Question: When I add a button control to blend I end up with the picture below. The layout of the button it's much bigger than it's border, but I can actually click the button if it's in the layout, even if the border is smaller.
That can really mess up the UX, because user can press button even if he shouldn't.
How can I fix this and make layout = border ?
I use Visual Studio 2012 and building windows phone 8 store C# project.

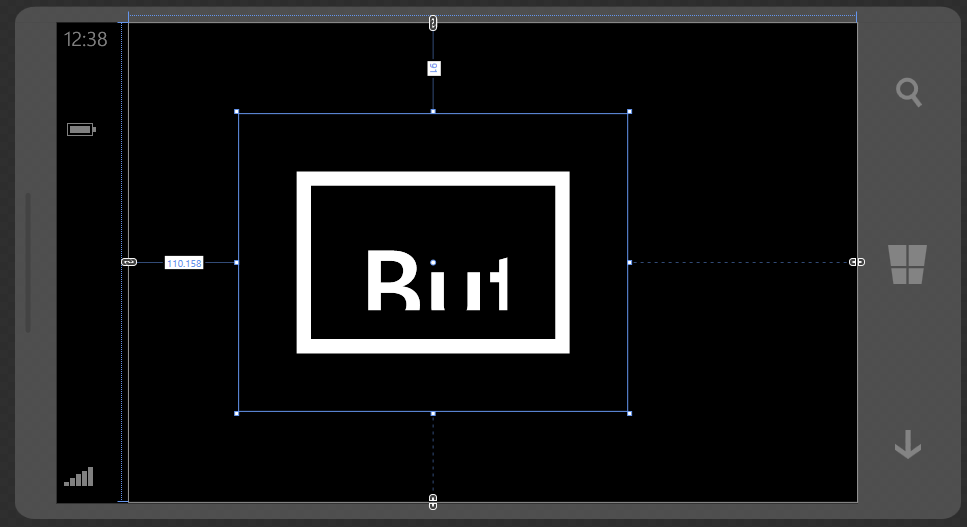
Answer: This is because of the additional touch-target overhang added to the control. It appears that you have placed a 'RenderTransform' on the button which makes the overhang unnecessary. The easiest thing to do is:
1. Right-click the Button
2. Choose Edit template -> Edit a copy
3. Give the template a meaningful name If you want to make the same changes in all buttons, choose Apply to all
4. In the template, you will see an item named ButtonBackground with a Margin of 12 (it will be highlighted green in the properties window, since it is bound to a resource
5. Click the little green button next to the Margin in the properties window and choose Reset
6. Enter whatever value you like